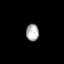
Tissue: prostate
Cell type: Endothelial cells
Senescence score: 0.7195
Nuclear area (px): 214
Mean DAPI intensity: 173.266